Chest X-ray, PA view. Patient: 34 years old, sex M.
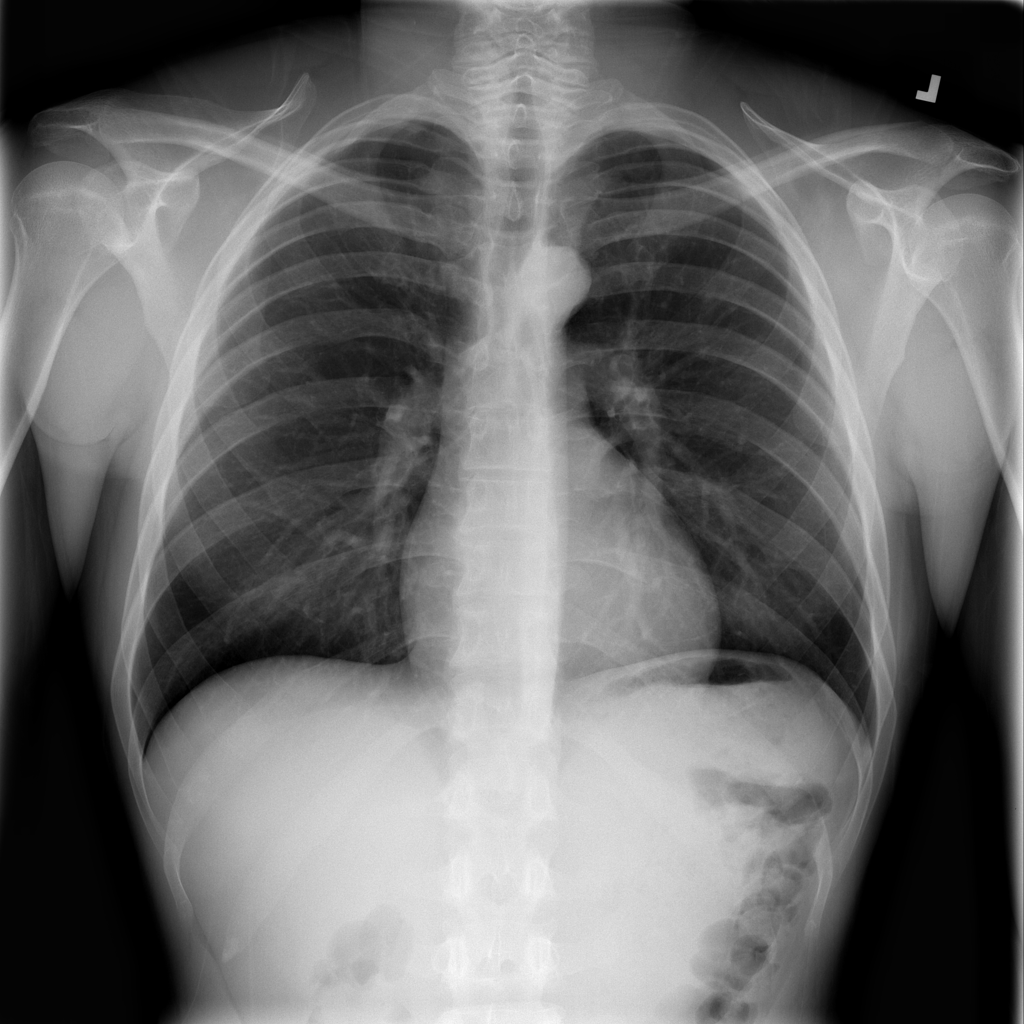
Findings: No Finding